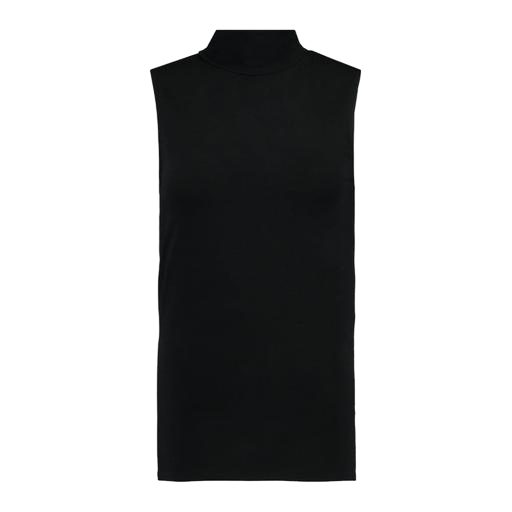
black high-neck tank top, black mock neck tank, black mock neck tank top, white background